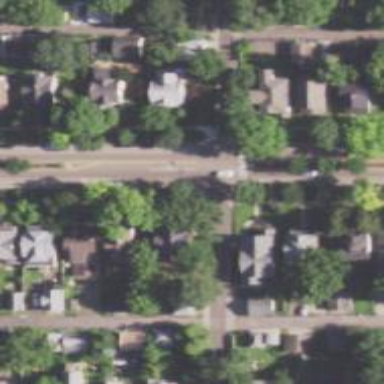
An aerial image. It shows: Residential road with sidewalk on the left side.